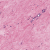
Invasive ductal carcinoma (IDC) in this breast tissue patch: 0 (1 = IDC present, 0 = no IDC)